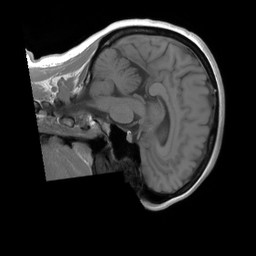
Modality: T1w
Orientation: sagittal
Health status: ill
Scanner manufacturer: siemens
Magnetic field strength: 3 T
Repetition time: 0.4 s
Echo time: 0.00246 s